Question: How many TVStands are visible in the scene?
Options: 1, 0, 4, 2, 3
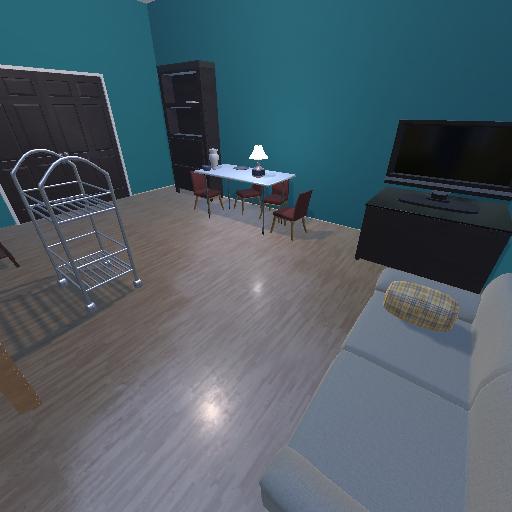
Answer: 1